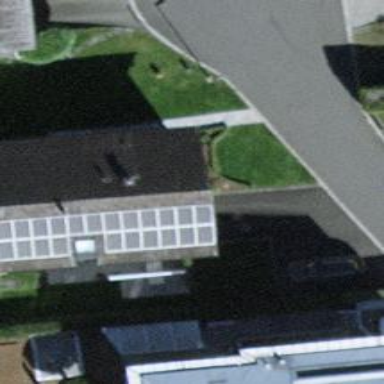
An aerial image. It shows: Small solar photovoltaic panel generator installed on roof.